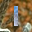
Label: 1